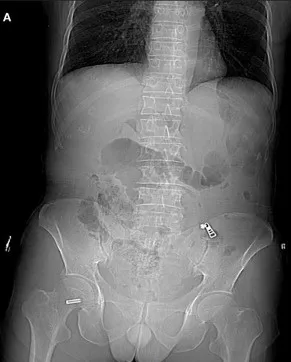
Abdominal CT examination (A-D): a small amount of free gas in the abdominal cavity, ascites, gastrointestinal perforation.
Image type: radiology (ct)